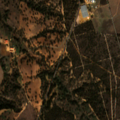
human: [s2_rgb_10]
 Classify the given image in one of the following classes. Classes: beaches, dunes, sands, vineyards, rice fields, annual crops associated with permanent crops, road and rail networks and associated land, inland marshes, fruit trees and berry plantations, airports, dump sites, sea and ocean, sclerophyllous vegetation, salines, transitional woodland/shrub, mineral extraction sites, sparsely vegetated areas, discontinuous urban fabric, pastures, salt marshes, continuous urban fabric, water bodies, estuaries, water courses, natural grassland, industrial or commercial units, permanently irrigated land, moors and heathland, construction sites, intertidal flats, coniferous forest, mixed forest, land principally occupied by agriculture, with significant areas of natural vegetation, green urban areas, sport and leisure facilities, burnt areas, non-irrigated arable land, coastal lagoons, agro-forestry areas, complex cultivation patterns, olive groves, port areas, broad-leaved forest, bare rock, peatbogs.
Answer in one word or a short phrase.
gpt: non-irrigated arable land, permanently irrigated land, agro-forestry areas, broad-leaved forest, transitional woodland/shrub